Field crop: maize
Growth stage: 2
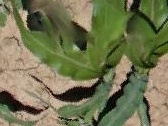
Species: maize